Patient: sex F, age 69
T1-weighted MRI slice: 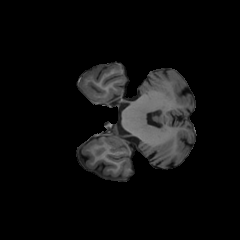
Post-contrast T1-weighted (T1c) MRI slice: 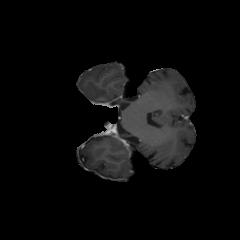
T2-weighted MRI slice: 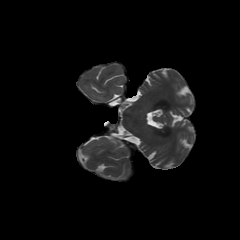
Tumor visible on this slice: no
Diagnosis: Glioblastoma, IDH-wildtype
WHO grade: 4